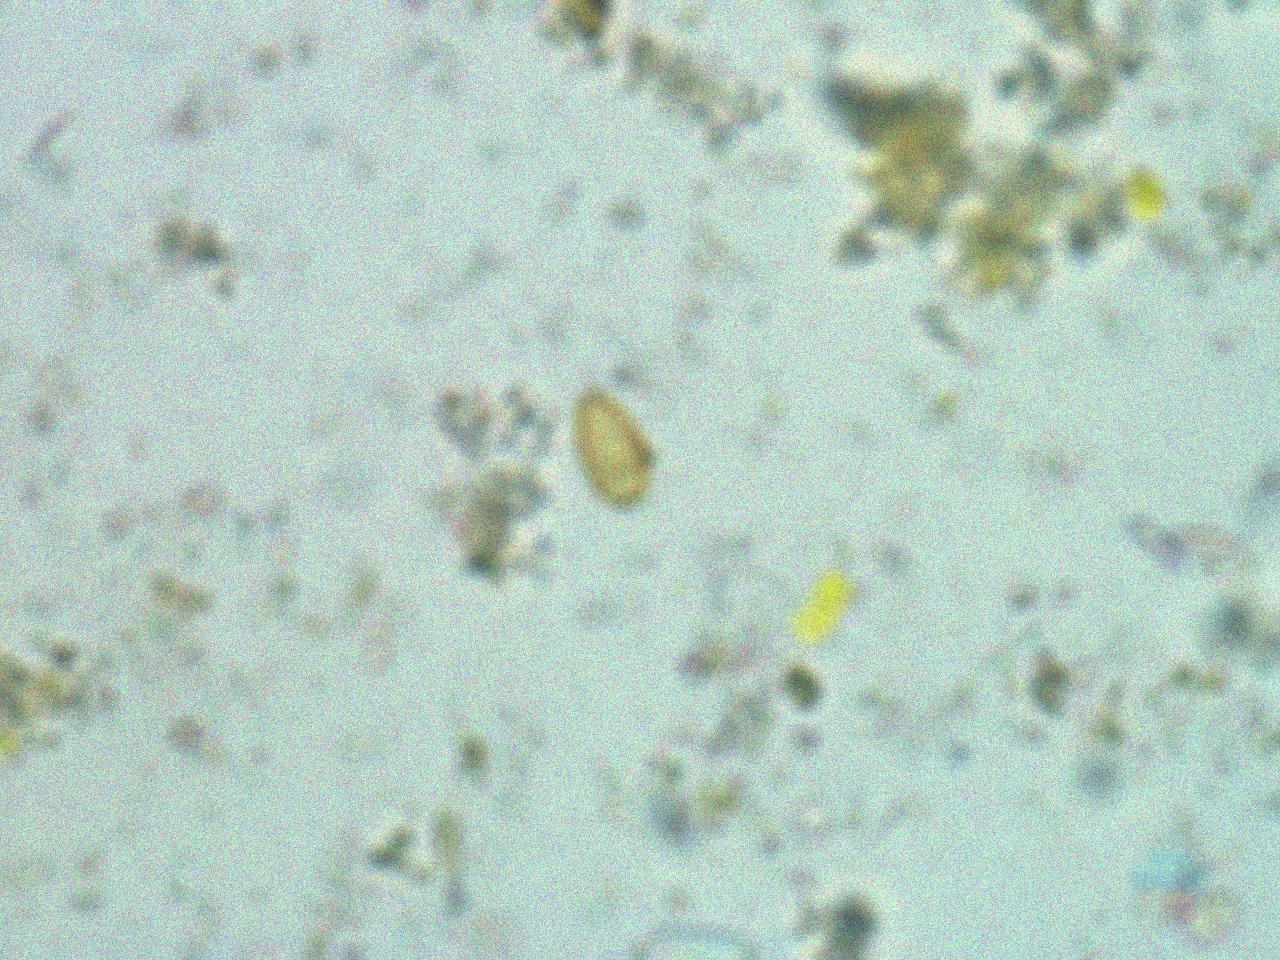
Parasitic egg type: Opisthorchis viverrine